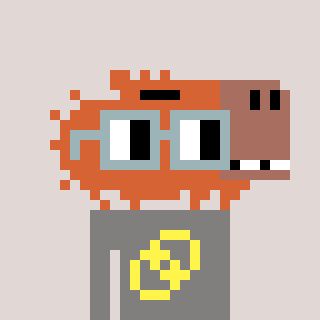
a pixel art character with square dark gray glasses, a capybara-shaped head and a bluegrey-colored body on a warm background